The plot shows how the frequency content of a bearing vibration signal evolves over time (STFT spectrogram). Classify the bearing condition as one of: normal, inner_race, outer_race, ball.
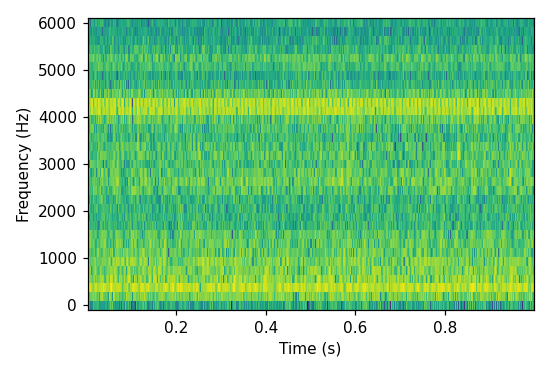
Answer: normal